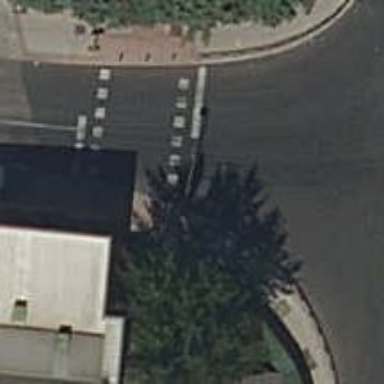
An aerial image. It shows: Footway with traffic signals at crossing.